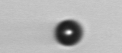
Label: bead